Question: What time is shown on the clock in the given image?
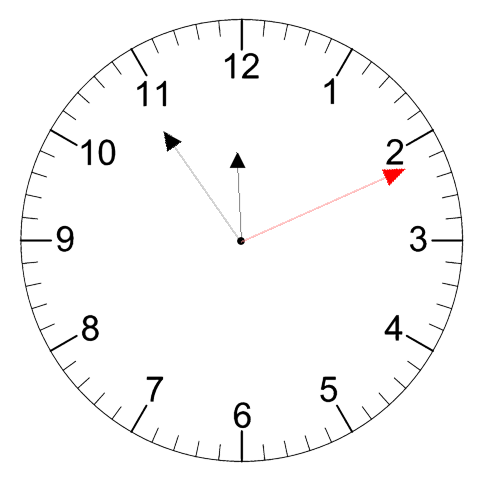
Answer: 11:54:11